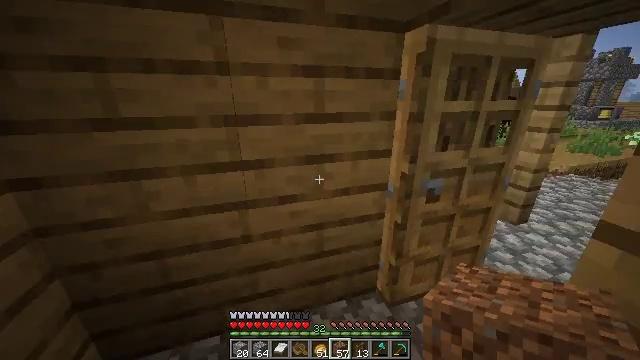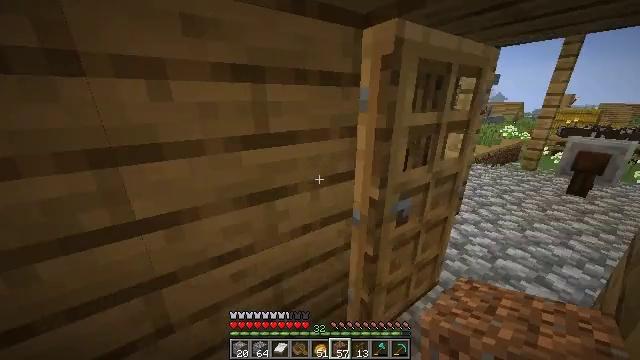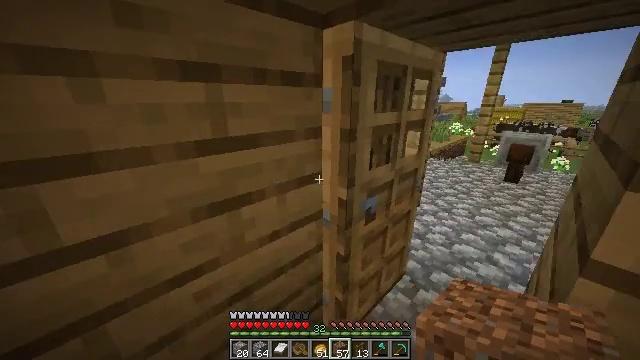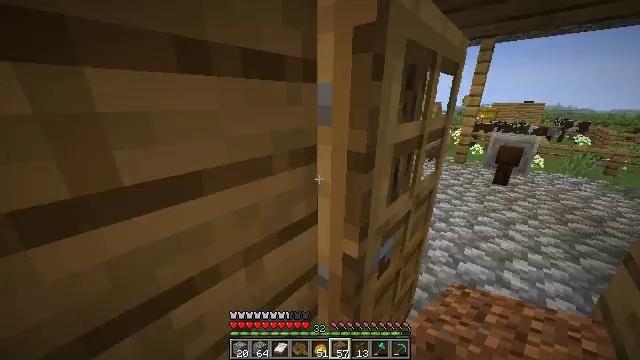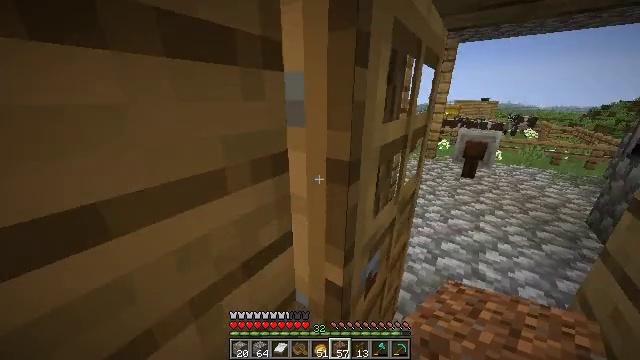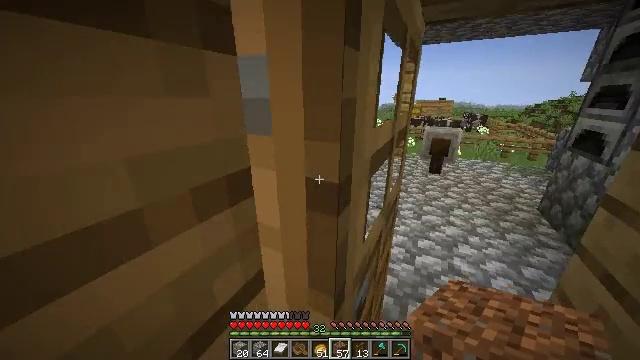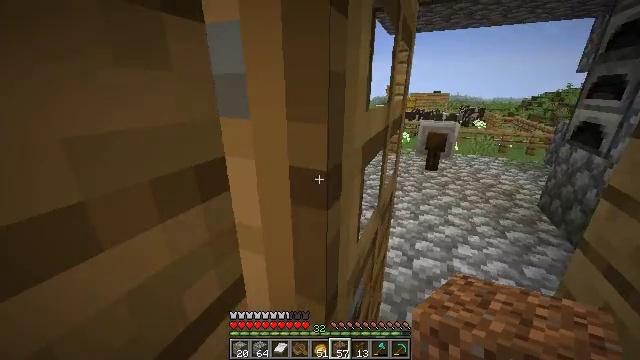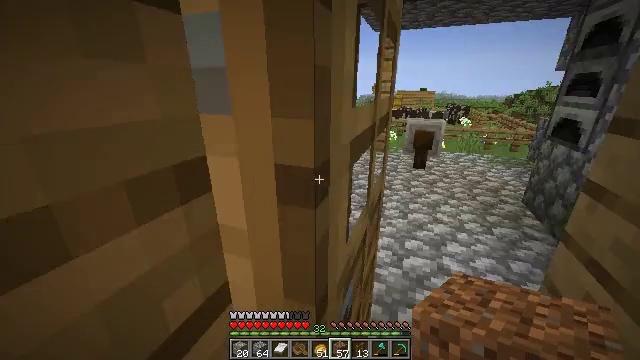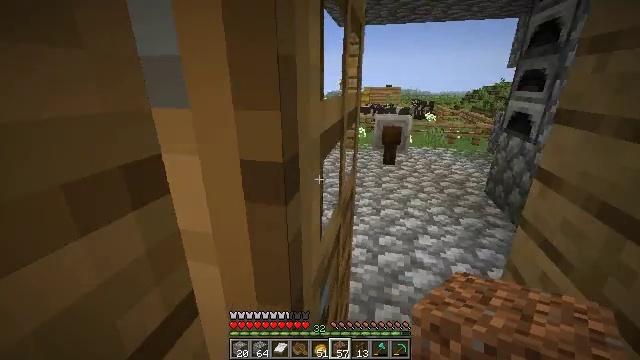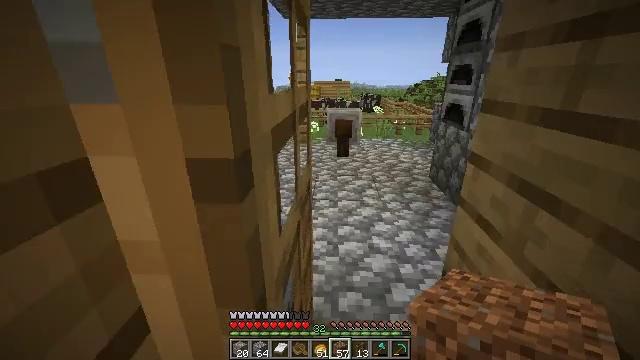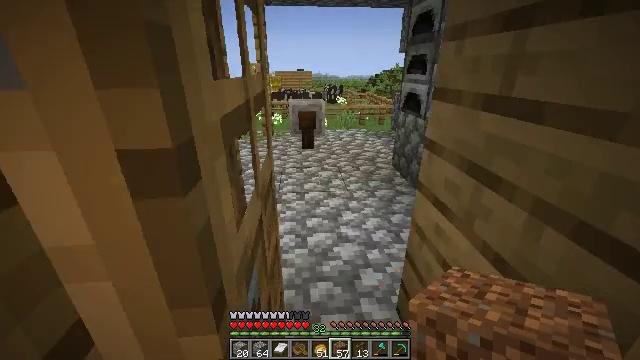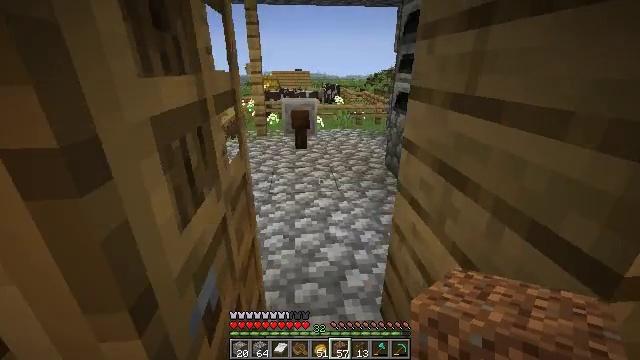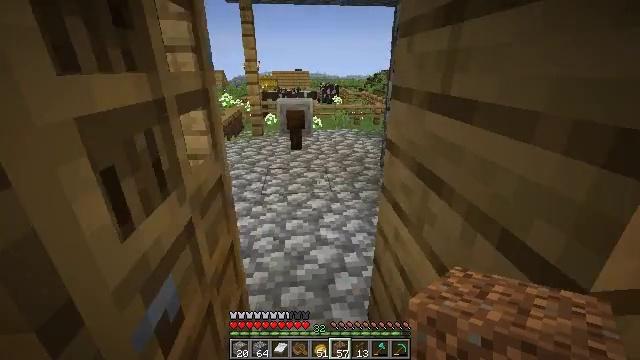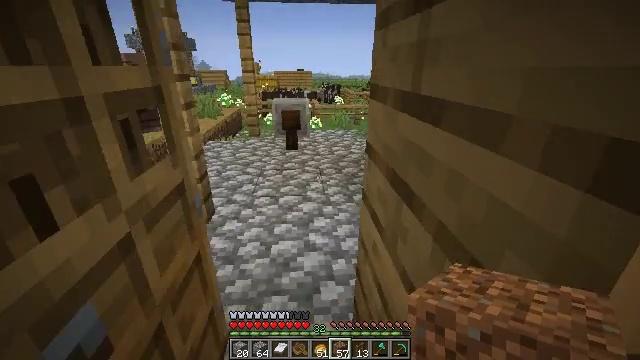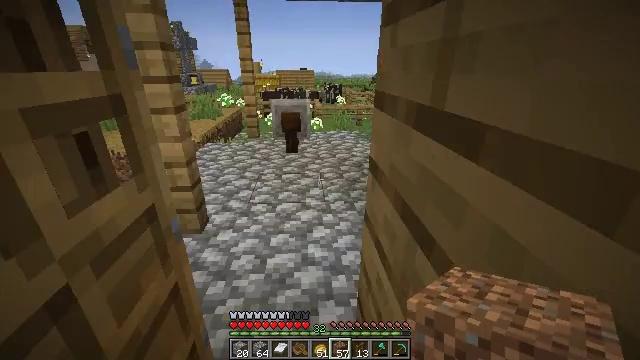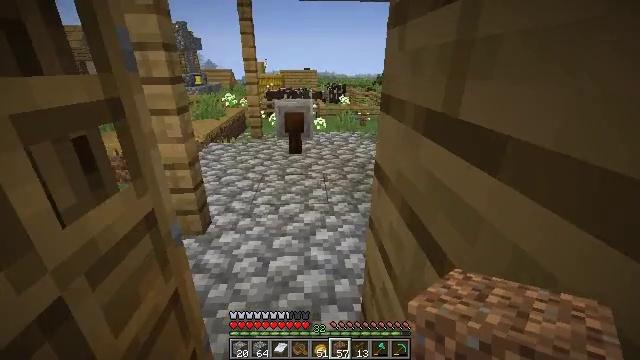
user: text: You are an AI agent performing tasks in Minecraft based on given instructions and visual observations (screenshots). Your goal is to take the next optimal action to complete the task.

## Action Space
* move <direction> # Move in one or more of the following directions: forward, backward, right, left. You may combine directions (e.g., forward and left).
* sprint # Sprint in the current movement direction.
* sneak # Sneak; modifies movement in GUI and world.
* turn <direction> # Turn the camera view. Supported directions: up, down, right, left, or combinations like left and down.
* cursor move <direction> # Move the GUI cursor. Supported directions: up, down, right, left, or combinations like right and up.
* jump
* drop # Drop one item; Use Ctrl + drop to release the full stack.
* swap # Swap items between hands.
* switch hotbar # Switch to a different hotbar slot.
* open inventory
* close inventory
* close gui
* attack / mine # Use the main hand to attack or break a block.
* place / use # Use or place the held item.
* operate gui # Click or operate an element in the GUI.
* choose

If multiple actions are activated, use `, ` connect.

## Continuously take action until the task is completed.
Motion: motion action
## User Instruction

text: Left click on the blast furnace to break it.
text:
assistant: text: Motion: move forward, turn right
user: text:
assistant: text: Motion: move forward, turn right
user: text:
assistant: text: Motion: move forward, turn right
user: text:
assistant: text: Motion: move forward, turn right
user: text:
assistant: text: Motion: move forward, turn right
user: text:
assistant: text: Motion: move forward, turn right
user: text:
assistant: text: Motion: move forward, turn right
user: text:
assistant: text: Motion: move forward, turn right
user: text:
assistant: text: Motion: move forward, turn right and down
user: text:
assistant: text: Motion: move forward and move right, turn right and down
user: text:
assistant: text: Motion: move forward and move right
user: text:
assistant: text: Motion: move forward and move right
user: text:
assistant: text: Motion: move forward and move right
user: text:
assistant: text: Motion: move forward, sprint
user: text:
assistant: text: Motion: move forward, sprint
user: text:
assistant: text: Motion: move forward, sprint
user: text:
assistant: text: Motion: move forward, sprint
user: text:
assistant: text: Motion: move forward, sprint
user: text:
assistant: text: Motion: move forward, turn left
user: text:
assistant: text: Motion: move forward, turn left
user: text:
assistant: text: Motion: move forward, turn left
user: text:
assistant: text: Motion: move forward
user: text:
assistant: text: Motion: move forward
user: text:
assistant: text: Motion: move forward
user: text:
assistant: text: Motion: move forward
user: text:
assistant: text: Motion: move forward
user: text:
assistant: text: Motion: move forward, turn left
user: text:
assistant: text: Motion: move forward, turn left and up
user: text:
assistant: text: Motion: turn left and up
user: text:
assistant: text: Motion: turn left